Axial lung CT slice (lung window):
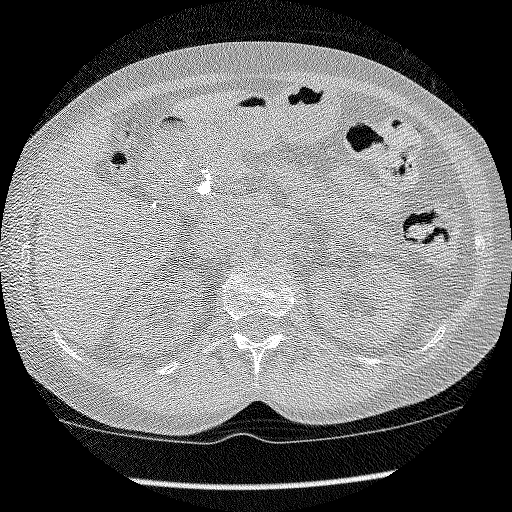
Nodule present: no